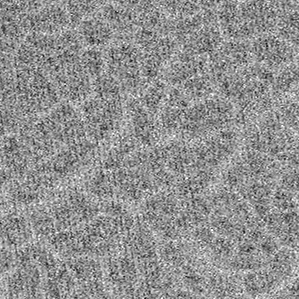
Label: frost